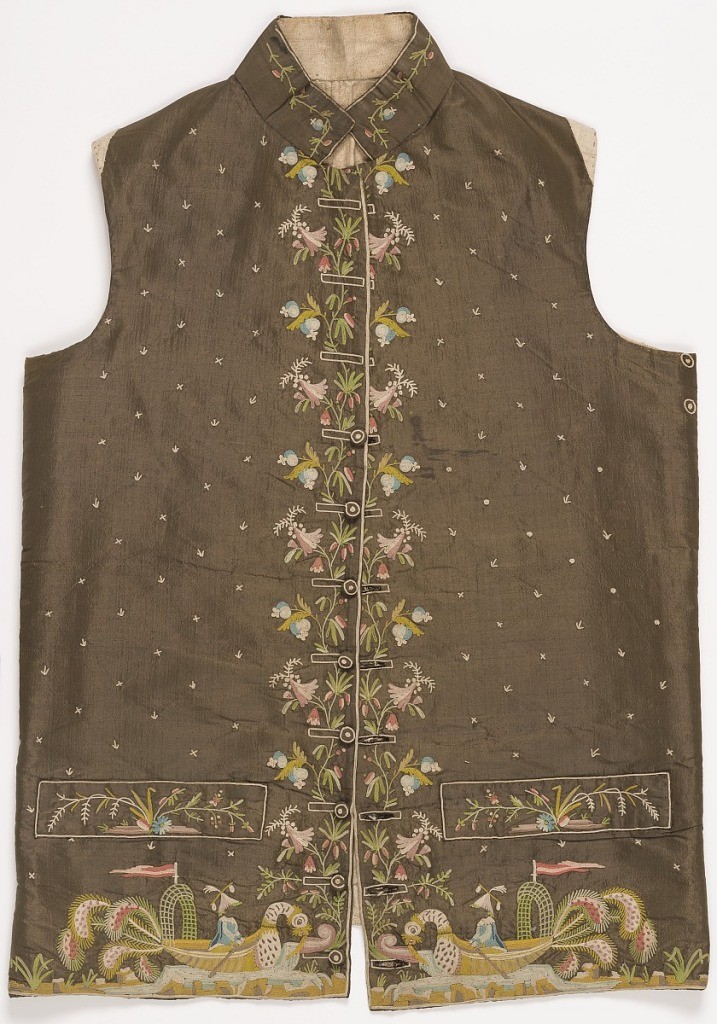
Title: Waistcoat
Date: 1780–95
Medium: silk Technique: chain stitch embroidery made with a tambour hook in twenty-four colors of silk, on silk plain weave
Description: Brown silk waistcoat with a standing collar and welt pockets. Embroidered on center front and lower edges with floral motifs and a chinoiserie design of Chinese figures in dragon boats.